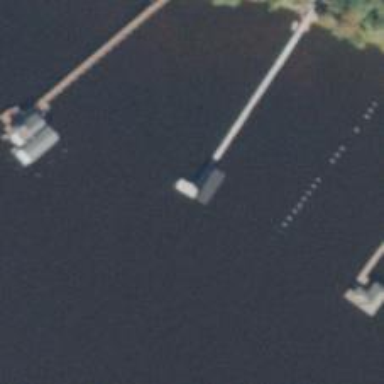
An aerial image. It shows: Man-made pier.